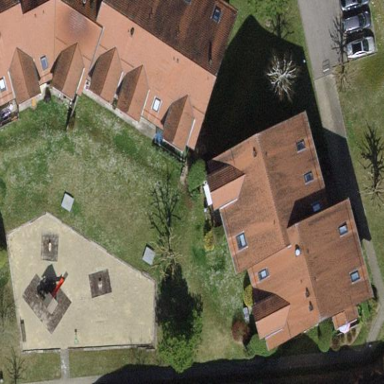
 designed for leisure activities on land."